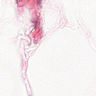
Metastatic tissue present: no